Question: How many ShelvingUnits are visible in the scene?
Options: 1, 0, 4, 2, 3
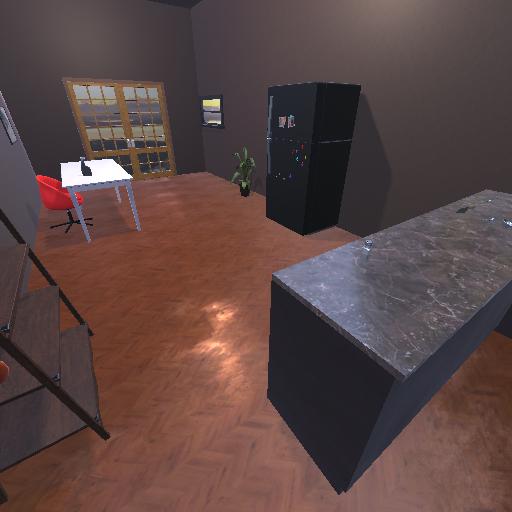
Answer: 1